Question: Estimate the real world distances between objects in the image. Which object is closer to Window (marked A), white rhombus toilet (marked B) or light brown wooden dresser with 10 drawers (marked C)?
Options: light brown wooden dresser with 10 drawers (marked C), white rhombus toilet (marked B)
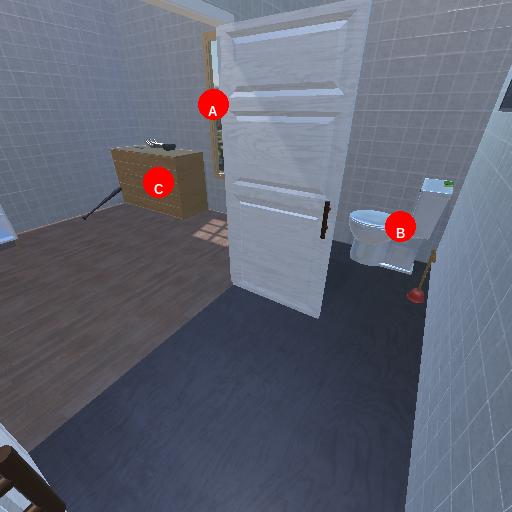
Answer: light brown wooden dresser with 10 drawers (marked C)